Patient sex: M
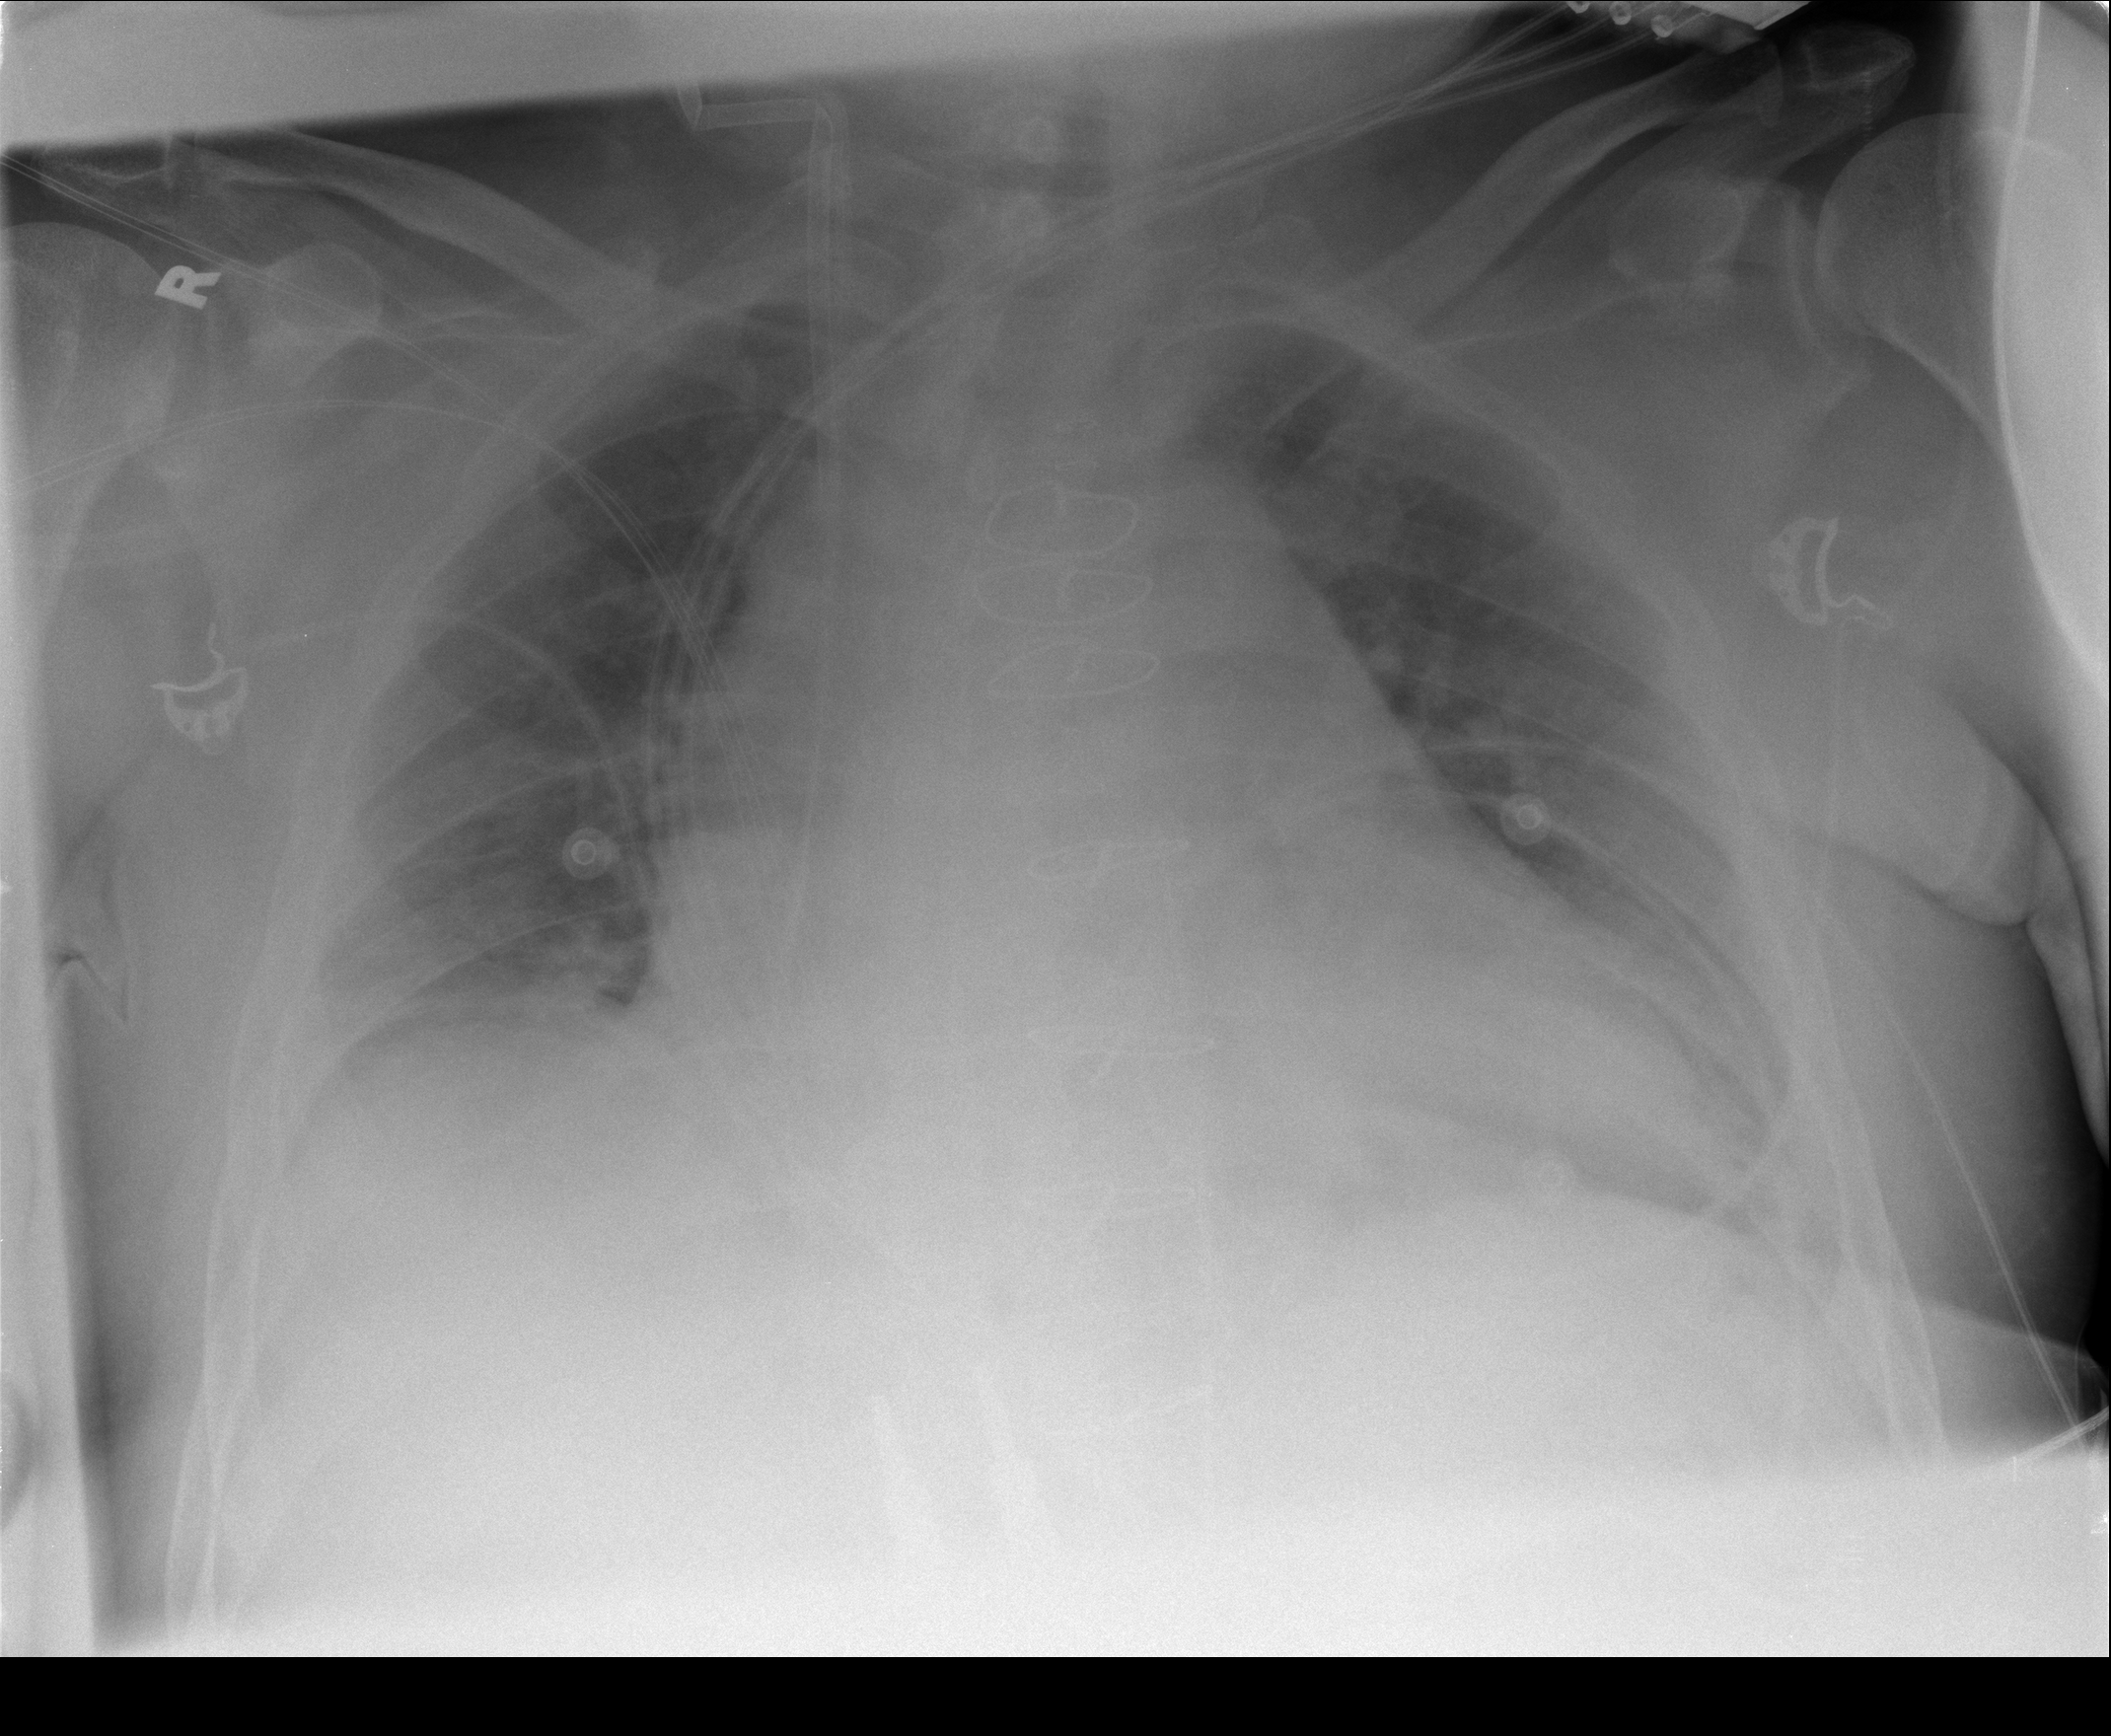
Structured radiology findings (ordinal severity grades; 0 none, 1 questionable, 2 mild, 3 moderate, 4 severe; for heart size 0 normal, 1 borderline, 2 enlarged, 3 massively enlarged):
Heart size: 0
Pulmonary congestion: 2
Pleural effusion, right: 0
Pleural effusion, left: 0
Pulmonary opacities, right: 2
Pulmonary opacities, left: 2
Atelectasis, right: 2
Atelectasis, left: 2